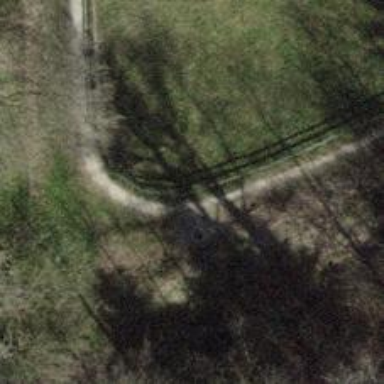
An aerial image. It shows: Culvert tunnel.